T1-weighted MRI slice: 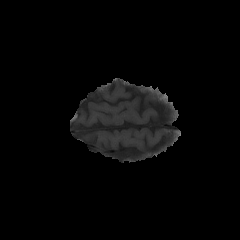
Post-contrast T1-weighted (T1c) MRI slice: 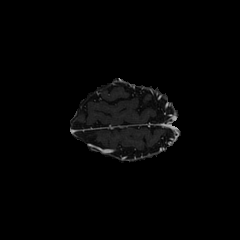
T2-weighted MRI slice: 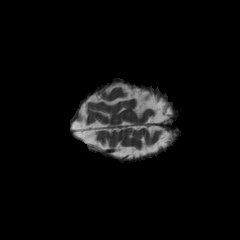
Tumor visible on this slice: no